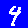
Digit: 4